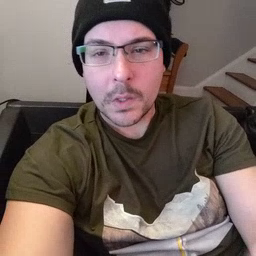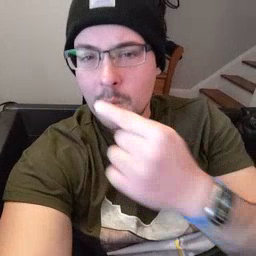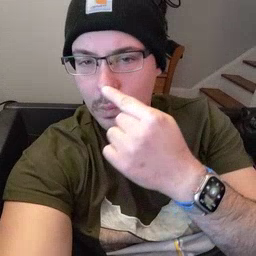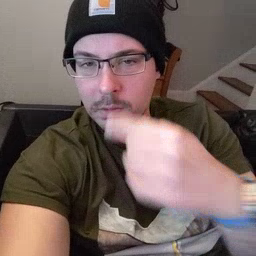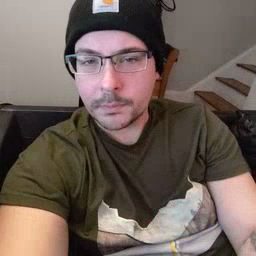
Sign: nose